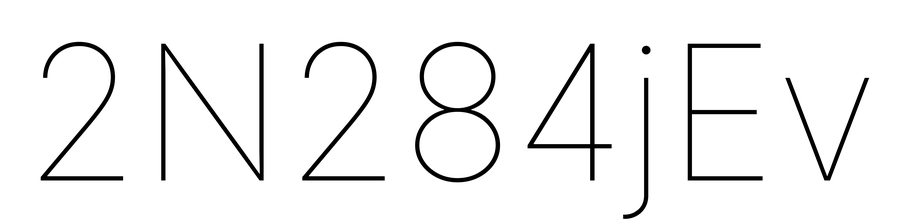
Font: Inter_Thin